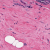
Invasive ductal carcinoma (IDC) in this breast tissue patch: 0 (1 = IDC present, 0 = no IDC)